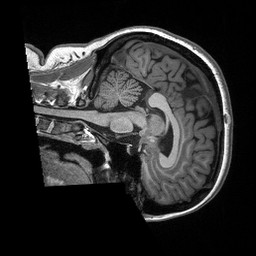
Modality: T1w
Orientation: sagittal
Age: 25
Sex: female
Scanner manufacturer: siemens
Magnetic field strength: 3 T
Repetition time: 2.3 s
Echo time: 0.00298 s